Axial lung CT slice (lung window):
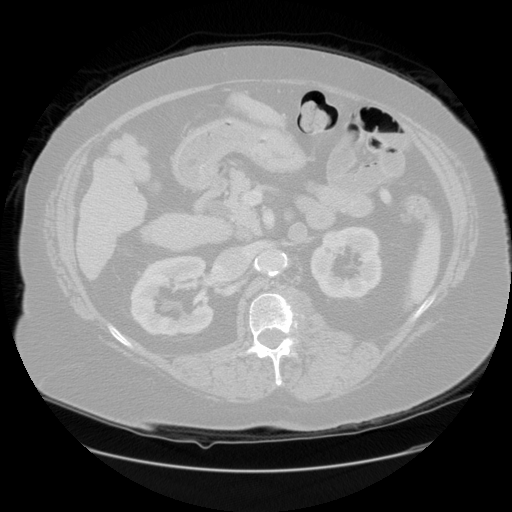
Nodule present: no